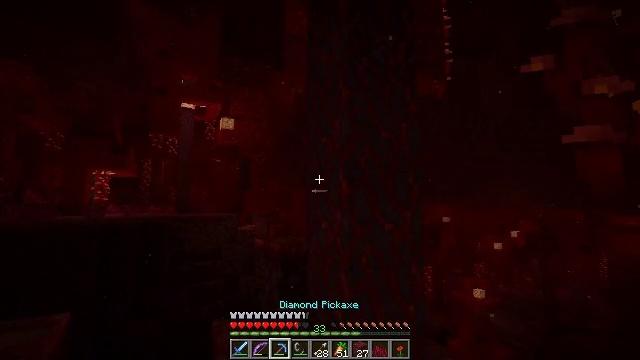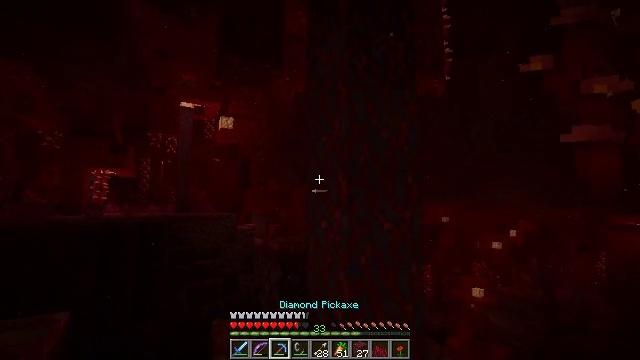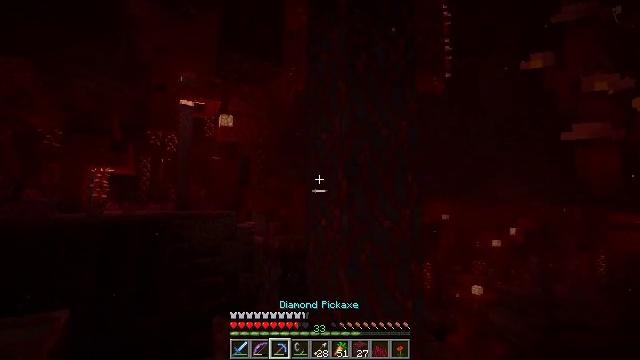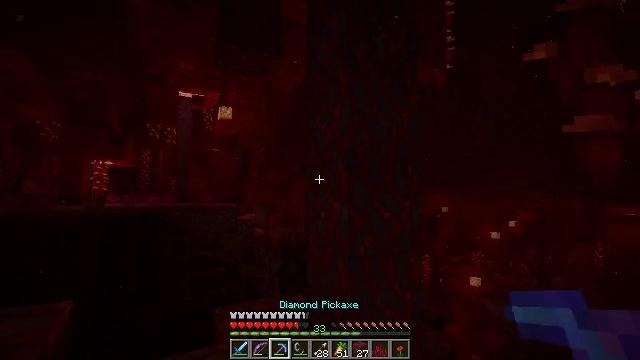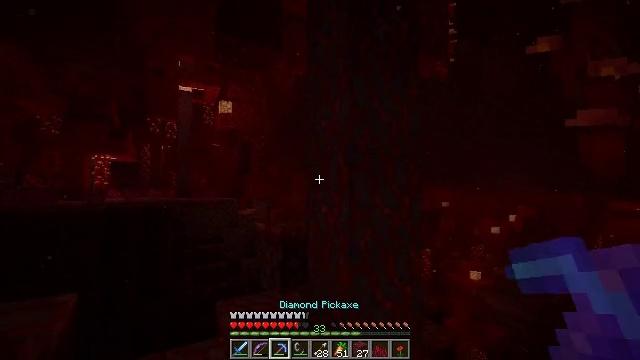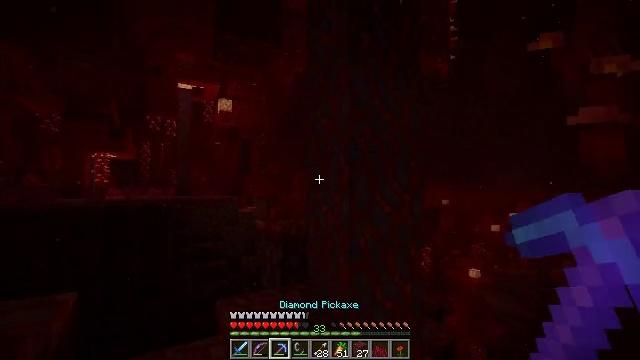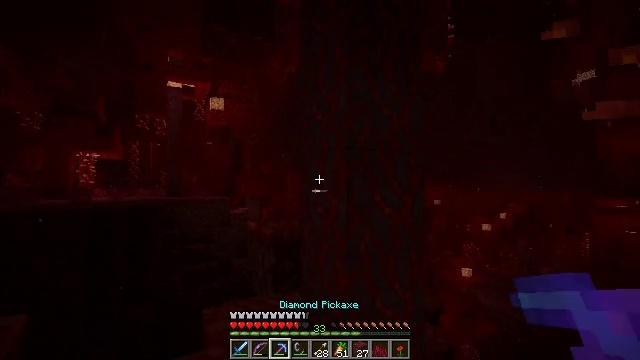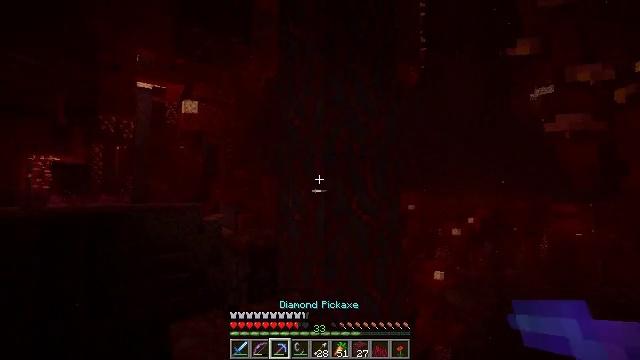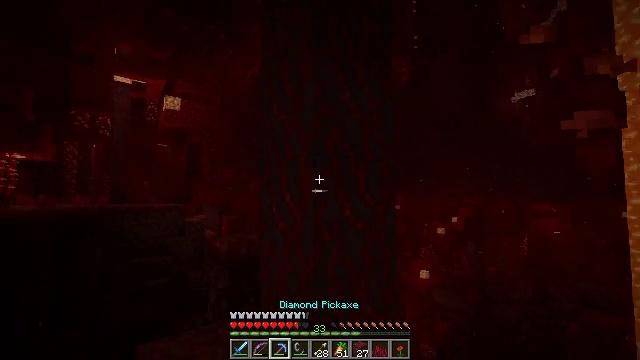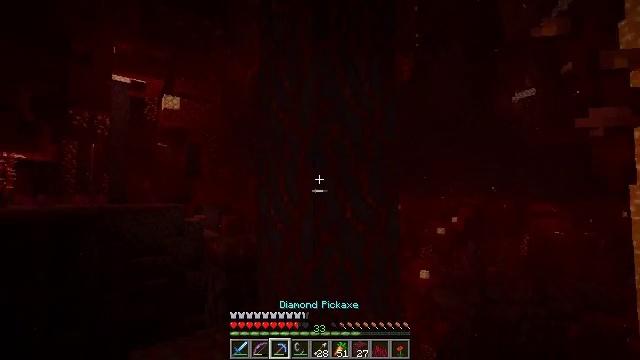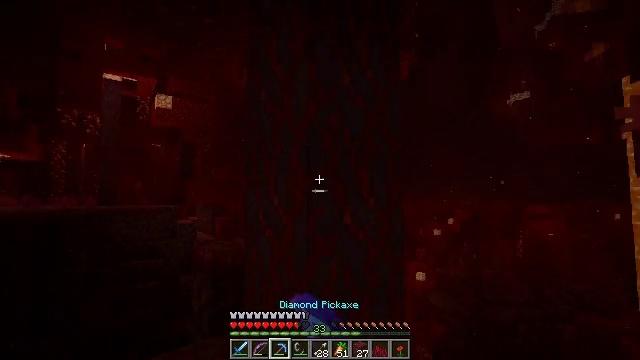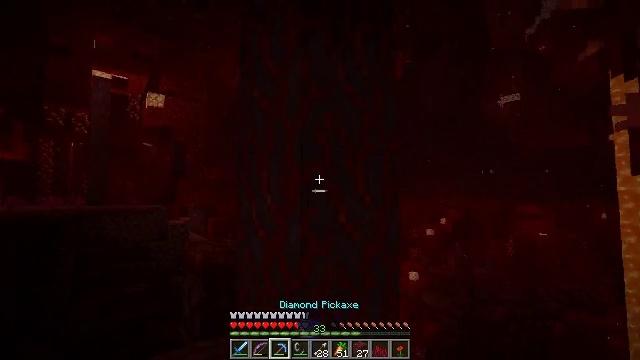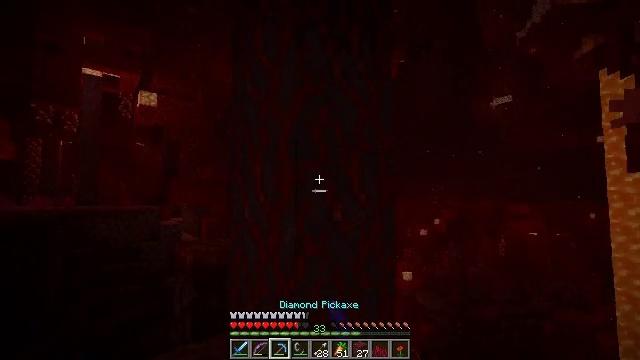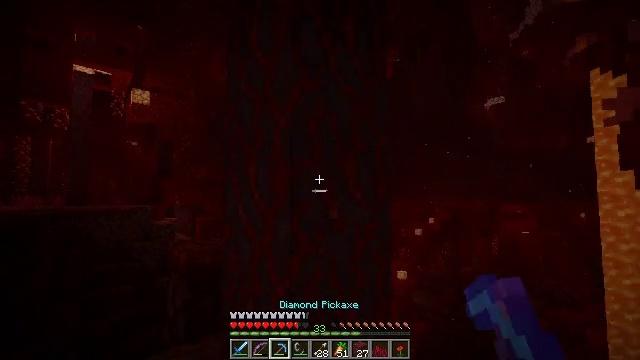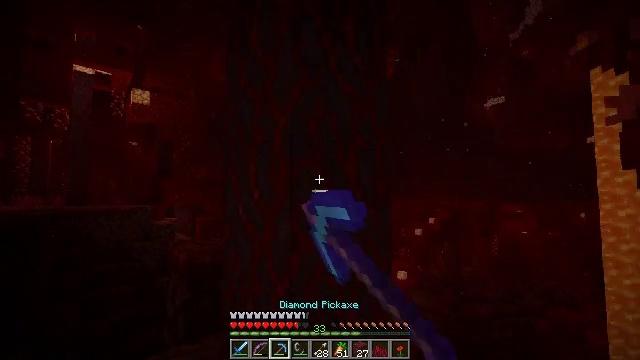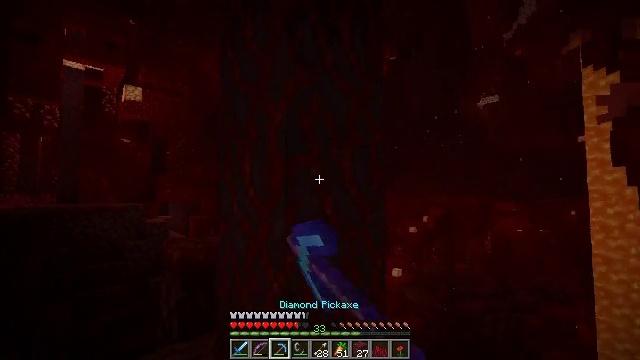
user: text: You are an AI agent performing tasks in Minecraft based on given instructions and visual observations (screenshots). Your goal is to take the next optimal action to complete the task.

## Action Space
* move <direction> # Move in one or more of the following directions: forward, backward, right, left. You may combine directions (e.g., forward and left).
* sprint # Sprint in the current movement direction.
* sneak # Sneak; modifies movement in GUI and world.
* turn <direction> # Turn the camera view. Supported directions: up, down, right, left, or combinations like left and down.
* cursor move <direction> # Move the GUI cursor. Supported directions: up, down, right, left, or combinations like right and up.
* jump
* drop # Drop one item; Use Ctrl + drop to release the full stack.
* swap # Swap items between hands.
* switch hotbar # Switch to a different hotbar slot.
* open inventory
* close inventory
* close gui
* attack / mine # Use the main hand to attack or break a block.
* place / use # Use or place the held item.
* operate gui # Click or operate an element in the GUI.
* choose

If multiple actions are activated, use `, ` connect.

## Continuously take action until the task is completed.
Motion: motion action
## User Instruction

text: Gather crimson stem from a crimson forest.
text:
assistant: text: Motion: no_op
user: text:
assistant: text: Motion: no_op
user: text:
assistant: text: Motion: turn down
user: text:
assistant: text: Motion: turn down
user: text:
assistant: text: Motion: move forward
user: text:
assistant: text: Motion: move forward, turn right
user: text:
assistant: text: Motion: move forward, turn right and up
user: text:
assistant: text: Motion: move forward, turn right
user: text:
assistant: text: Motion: move forward, attack / mine
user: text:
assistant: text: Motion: attack / mine
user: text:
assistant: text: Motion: turn right, attack / mine
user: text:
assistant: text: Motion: turn right, attack / mine
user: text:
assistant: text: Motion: turn right, attack / mine
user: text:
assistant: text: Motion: attack / mine
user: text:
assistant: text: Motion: turn right, attack / mine
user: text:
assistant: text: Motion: attack / mine
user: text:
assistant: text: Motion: move left, attack / mine
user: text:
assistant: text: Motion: move left, attack / mine
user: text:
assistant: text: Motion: move left, attack / mine
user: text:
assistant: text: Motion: move left, attack / mine
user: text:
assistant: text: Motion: attack / mine
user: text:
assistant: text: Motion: attack / mine
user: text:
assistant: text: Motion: attack / mine
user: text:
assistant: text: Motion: attack / mine, open inventory
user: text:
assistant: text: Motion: open inventory
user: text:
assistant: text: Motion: cursor move right
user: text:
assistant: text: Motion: cursor move right
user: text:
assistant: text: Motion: cursor move down
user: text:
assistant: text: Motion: cursor move down
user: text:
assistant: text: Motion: cursor move down